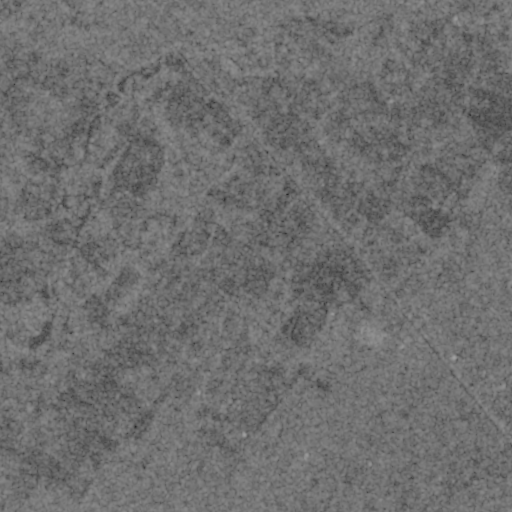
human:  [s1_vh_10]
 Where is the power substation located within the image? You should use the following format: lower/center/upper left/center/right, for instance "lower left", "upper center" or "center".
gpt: The power substation is located in the lower right of the image.
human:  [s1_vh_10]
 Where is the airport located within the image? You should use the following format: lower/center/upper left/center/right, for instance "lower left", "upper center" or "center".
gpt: There is no airport in the image.

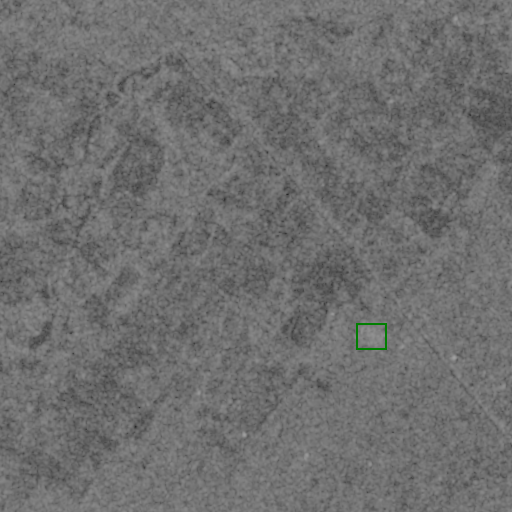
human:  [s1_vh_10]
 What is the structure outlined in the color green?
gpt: The structure outlined in green is a power substation.
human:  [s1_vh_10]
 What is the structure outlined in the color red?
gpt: There is no red outline.